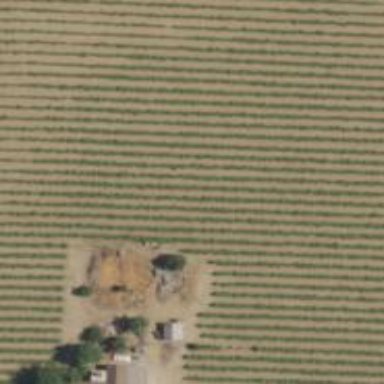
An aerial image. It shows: Beautiful vineyard in the countryside.